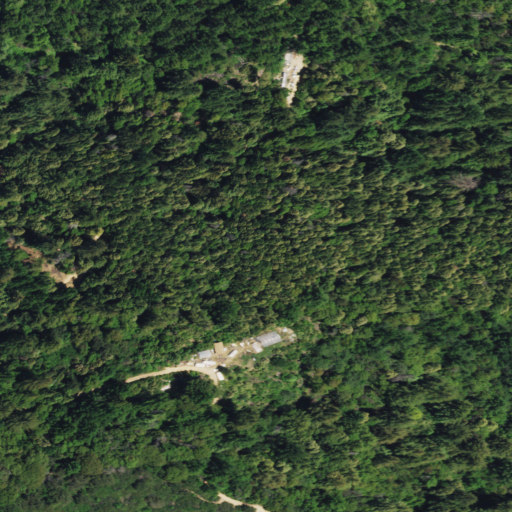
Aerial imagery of ridge(s) in California named Fat Buck Ridge containing evergreen forest, mixed forest, open development, and shrub